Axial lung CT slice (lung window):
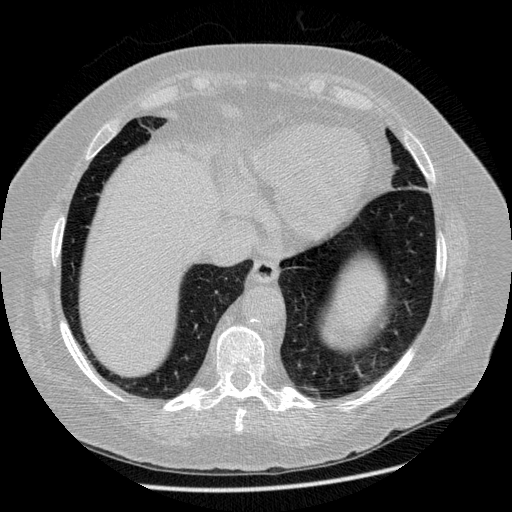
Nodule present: no